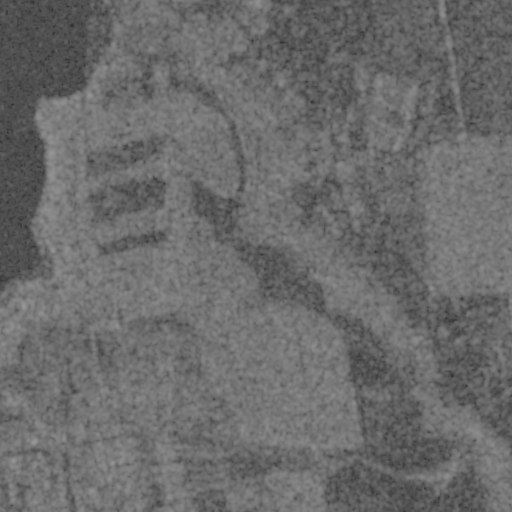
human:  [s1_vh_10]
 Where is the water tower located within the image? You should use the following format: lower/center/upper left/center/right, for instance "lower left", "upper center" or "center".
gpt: The water tower is located in the lower left of the image.
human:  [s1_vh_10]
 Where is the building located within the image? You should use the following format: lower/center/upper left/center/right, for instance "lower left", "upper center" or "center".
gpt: There is no building in the image.

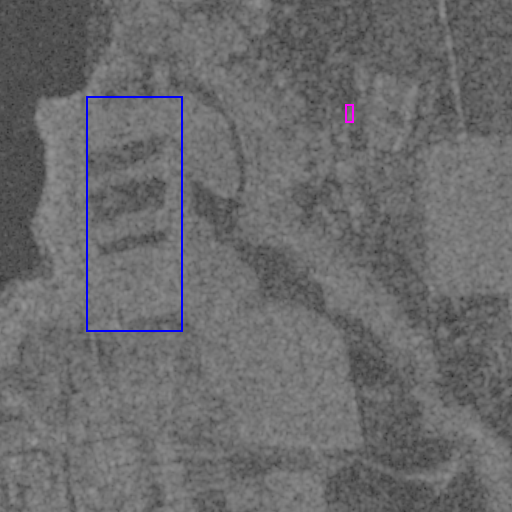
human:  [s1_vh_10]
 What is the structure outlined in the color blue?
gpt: The structure outlined in blue is a crop field.
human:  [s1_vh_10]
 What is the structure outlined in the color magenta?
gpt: The structure outlined in magenta is a park.
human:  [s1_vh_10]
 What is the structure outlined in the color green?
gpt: There is no green outline.